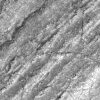
Atmospheric dust classification: not_dusty